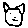
Label: cat